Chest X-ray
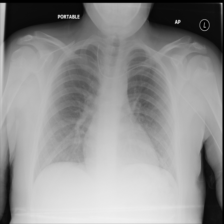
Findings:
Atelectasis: negative
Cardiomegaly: negative
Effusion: negative
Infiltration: negative
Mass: negative
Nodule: negative
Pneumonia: negative
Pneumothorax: negative
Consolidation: negative
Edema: negative
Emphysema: negative
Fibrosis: negative
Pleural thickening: negative
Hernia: negative